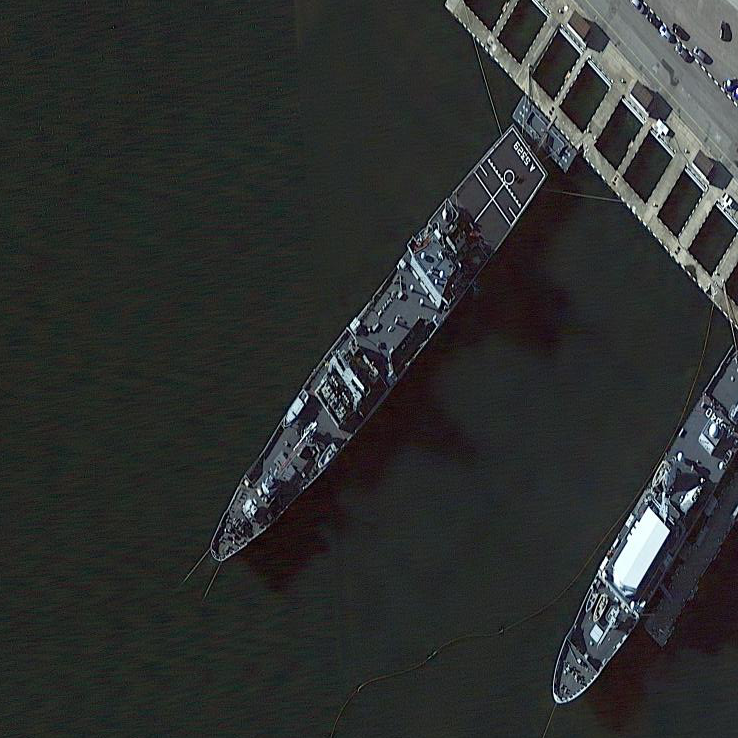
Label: destroyer